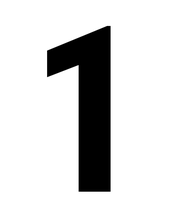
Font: Roboto_Condensed_Bold